Question: I am using 'CKEditor' asp.net page for allowing client to easily edit/format text. Also i am using tabs option within 'CKEditor' as shown in the fig. attached. But tabs are not working at all. Initially i have created tabs withJS. I thought it's the JS that not working with 'CKEditor' so i have chosen alternative solution using css3. But tabs are still not working in 'CKEditor'. I have searched on 'CKEditor forum' but unable to get good resource or help.
For css3 I am using 'checkbox' hidden through opacity 0; but checkboxes are not working in 'CKEditor'. What comes finally in my mind is 'CKEditor' doesn't run html. Is there any solution for this?

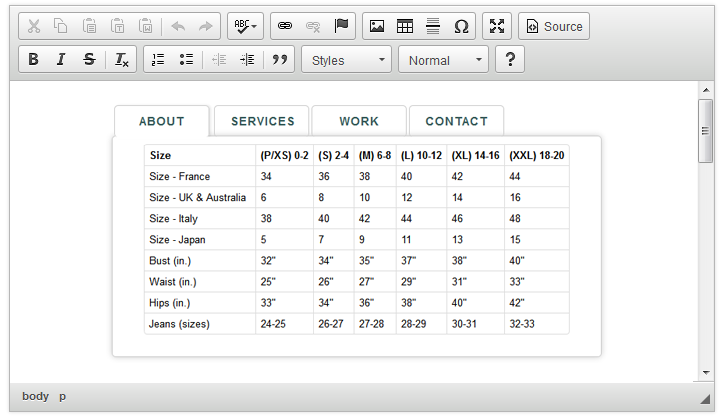
Answer: CKEditor secures JavaScript code so it's not executed to prevent unexpected editor behavior. Also mouse/keyboard events from form elements are captured for robust editing, making regular manipulation impossible. The conclusion is: .
The simplest advice I have is to put the editor one level down. Namely:
1. Create tabs.
2. Make each tab title an inline editor (it must be a block element).
3. Put an inline instance of CKEditor into each single tab contents.
4. Serialize your tabs when saving. It's easy.
: With a little help from <URL> you can prevent the layout from being destroyed by thoughtless users. Basically restrict which plugins are loaded for every editor to manipulate the result of the editing.